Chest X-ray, PA view. Patient: 24 years old, sex F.
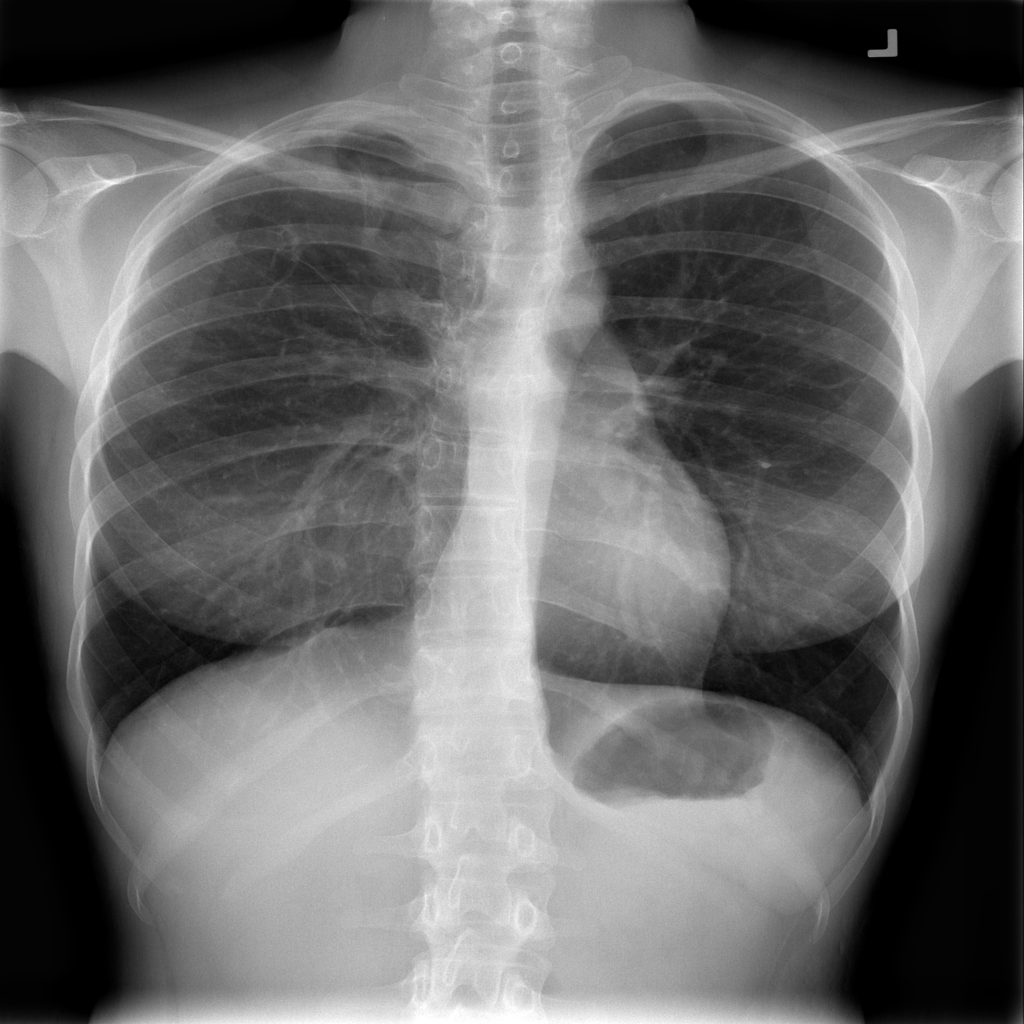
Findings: Pleural_Thickening